Question: Count the number of objects in the diagram.
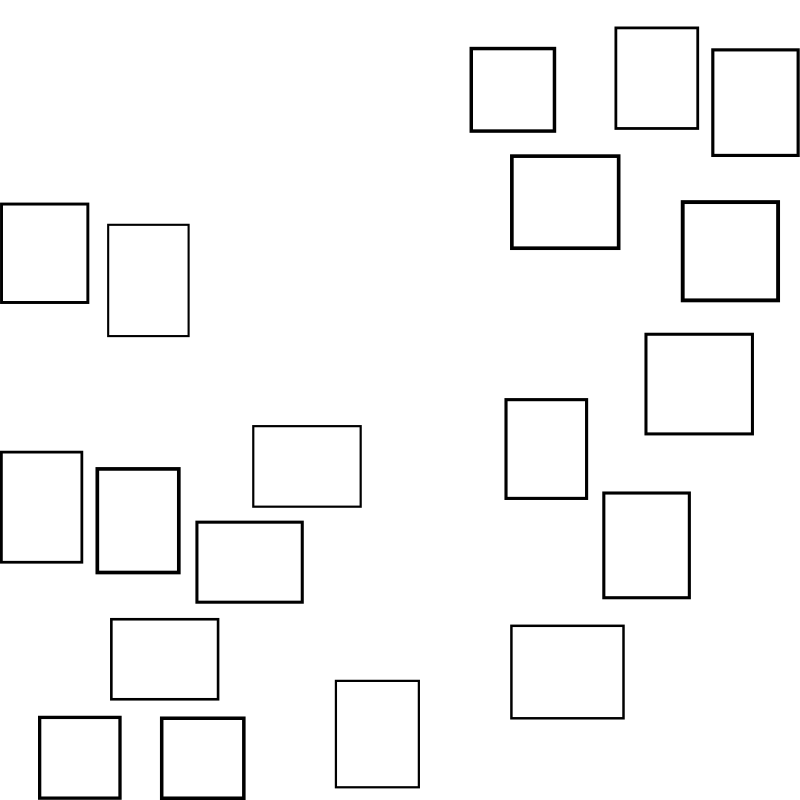
Answer: 19